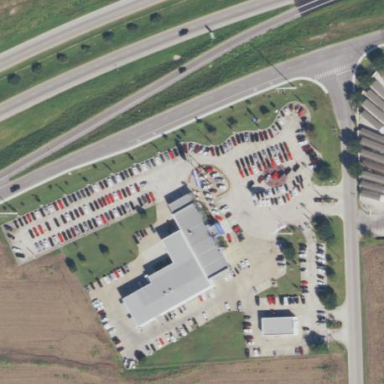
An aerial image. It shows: Car shop building.